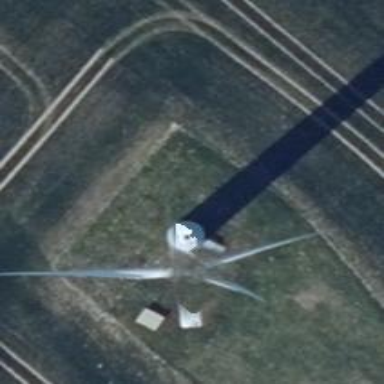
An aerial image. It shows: Vestas wind generator.